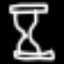
Label: hourglass